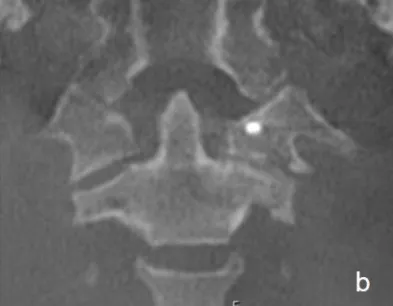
Coronal.
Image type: radiology (ct)